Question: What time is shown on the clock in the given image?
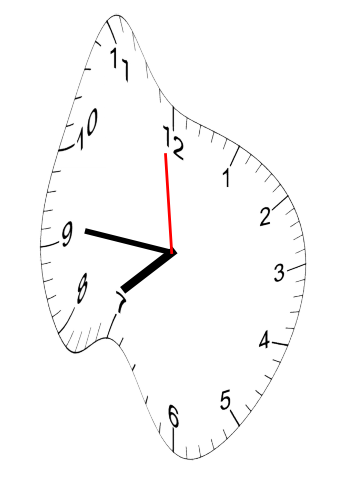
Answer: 07:45:59